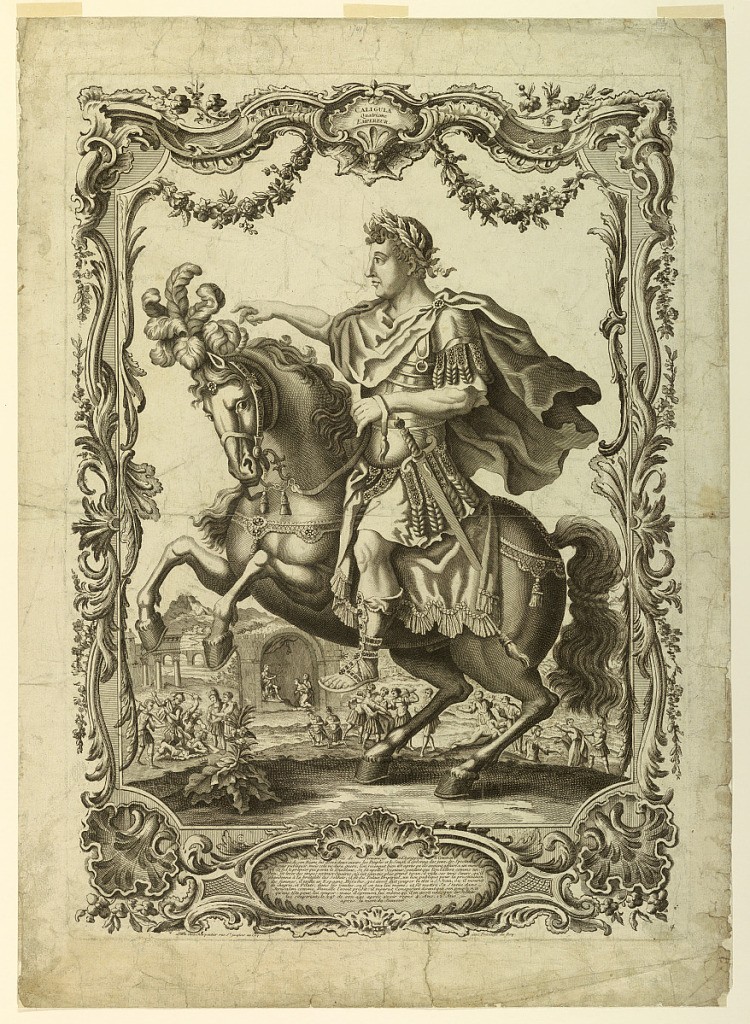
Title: The Roman Emperor Caligula (37-41)
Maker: Étienne Charpentier, French, 1707 – after 1792
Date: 1750-1760
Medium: Engraving with etching on paper
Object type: Print
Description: Shown in profile, galloping toward left. In the middle ground are represented on a small scale two sisters of Caligula brutalized by soldiers, a third killed by them; two officers kneeling in adoration; a statue of the emperor diguised as Jupiter adored by a couple; Caligula killed by soldiers. Rich moulded frame.